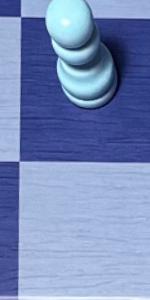
Label: Empty